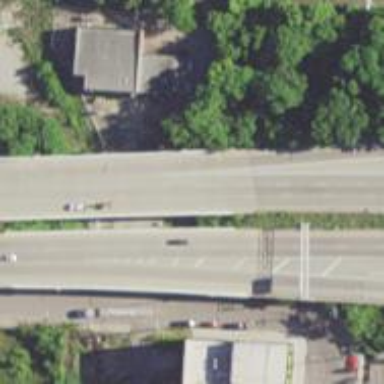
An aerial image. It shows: Viaduct bridge on motorway.